Field crop: maize
Growth stage: 2
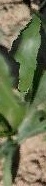
Species: maize